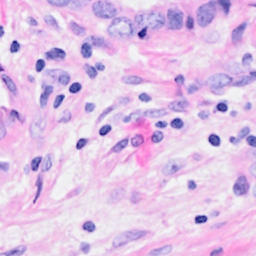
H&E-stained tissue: Breast